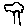
Label: tree